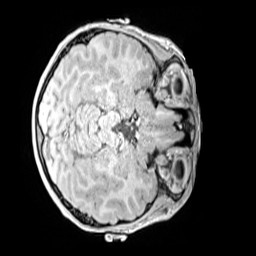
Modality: MP2RAGE
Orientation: axial
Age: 9
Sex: female
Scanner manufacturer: siemens
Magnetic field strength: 3 T
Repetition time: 4 s
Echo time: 0.00299 s